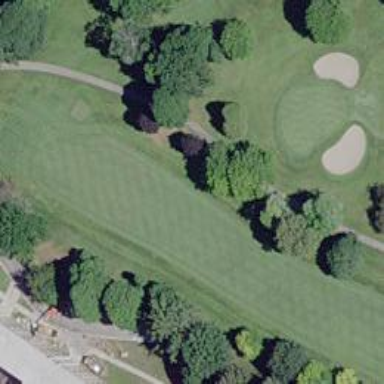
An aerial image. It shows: View of golf hole.